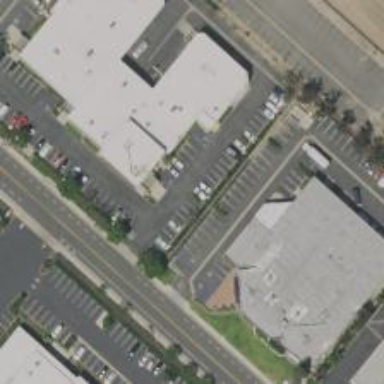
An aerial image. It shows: Commercial building.